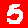
Digit: 5